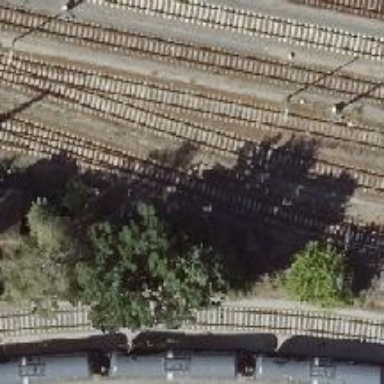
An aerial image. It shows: Railway switch.